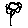
Label: flower